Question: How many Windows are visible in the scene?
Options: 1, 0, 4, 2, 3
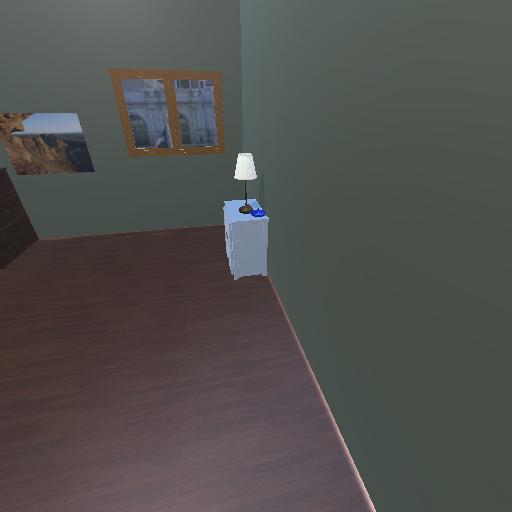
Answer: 1